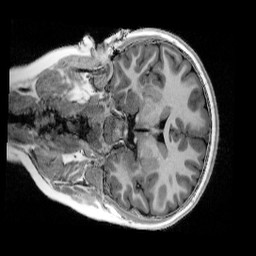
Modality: UNIT1_denoised
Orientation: coronal
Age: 11
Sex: female
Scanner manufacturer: siemens
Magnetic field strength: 3 T
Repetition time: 4 s
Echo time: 0.00303 s